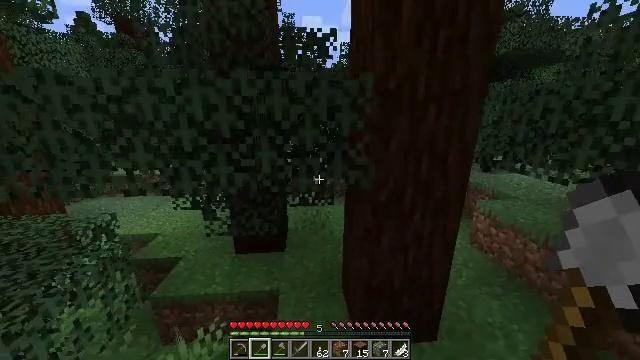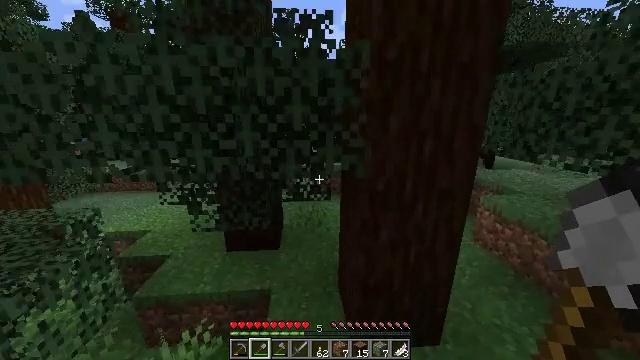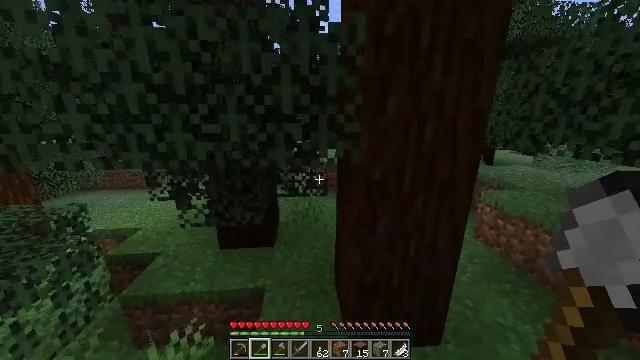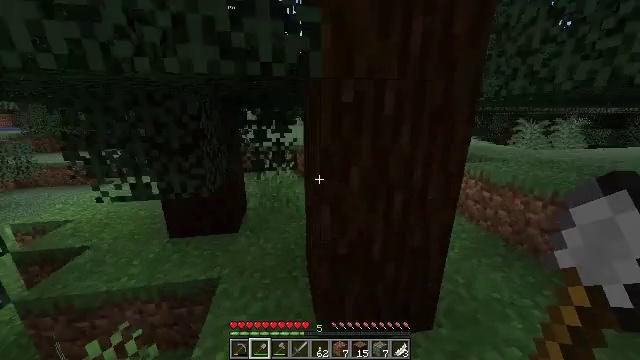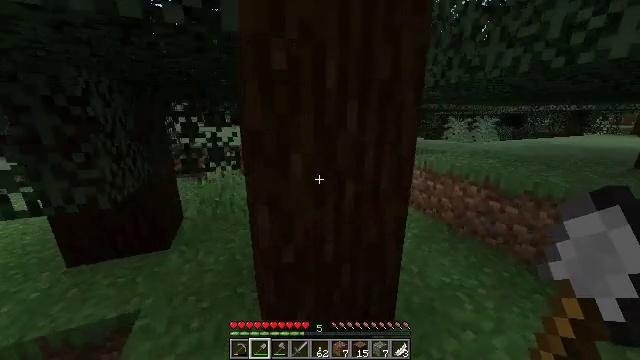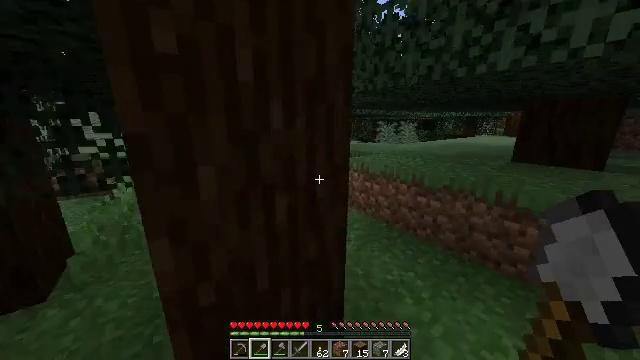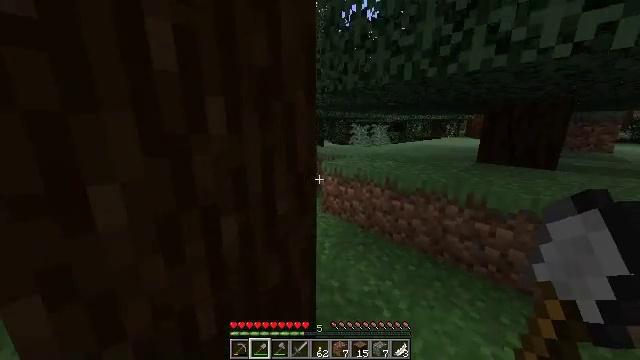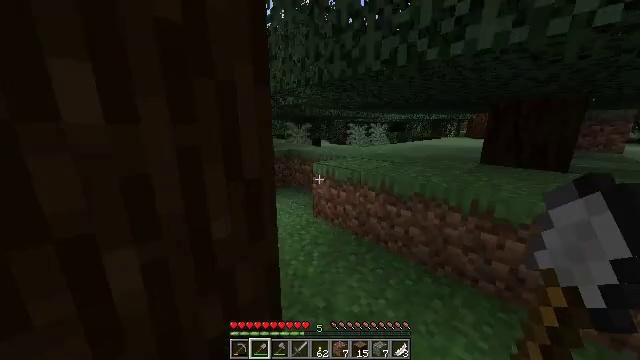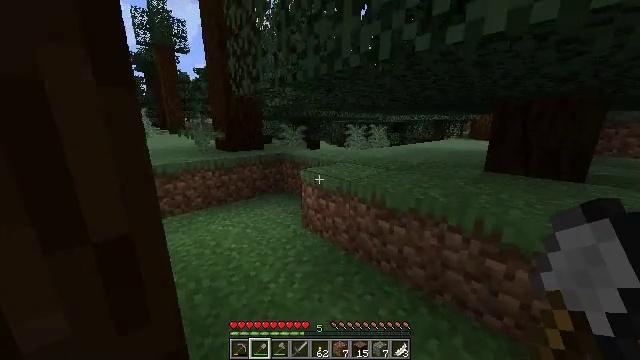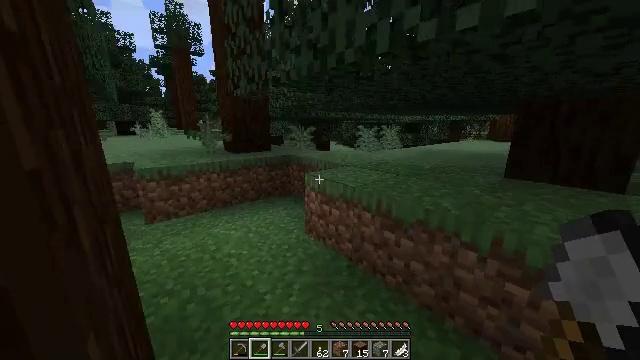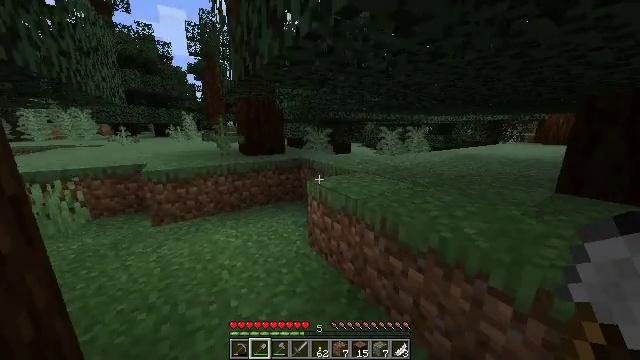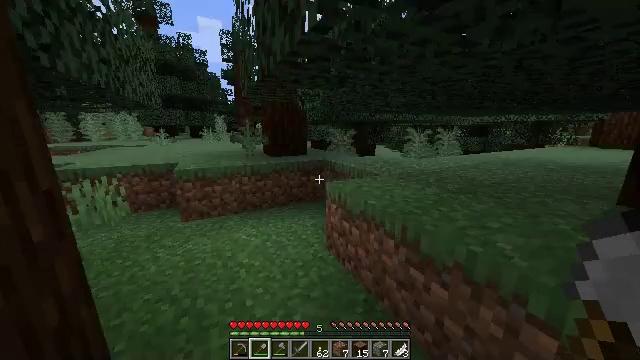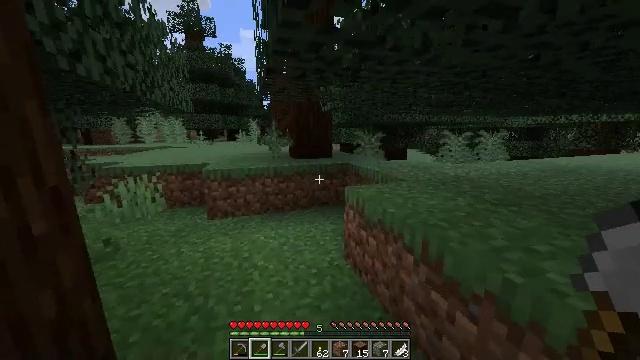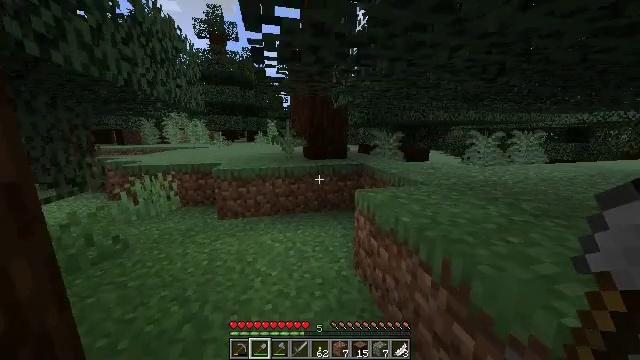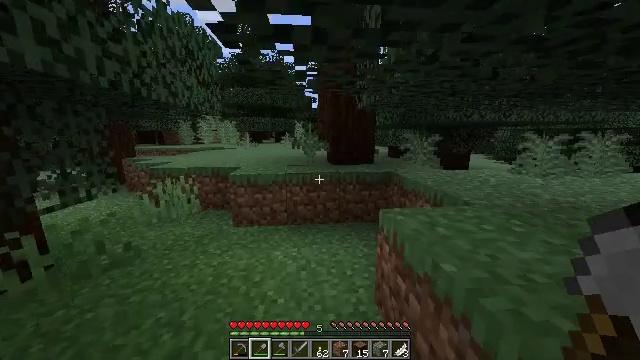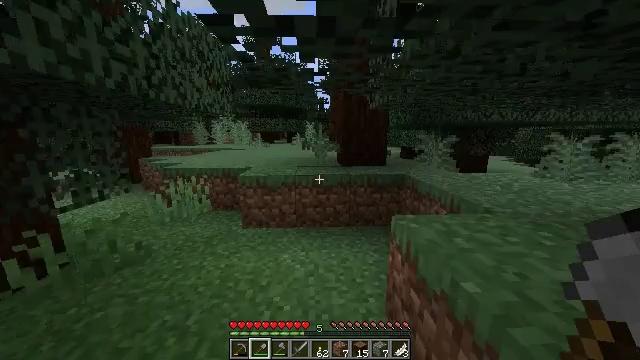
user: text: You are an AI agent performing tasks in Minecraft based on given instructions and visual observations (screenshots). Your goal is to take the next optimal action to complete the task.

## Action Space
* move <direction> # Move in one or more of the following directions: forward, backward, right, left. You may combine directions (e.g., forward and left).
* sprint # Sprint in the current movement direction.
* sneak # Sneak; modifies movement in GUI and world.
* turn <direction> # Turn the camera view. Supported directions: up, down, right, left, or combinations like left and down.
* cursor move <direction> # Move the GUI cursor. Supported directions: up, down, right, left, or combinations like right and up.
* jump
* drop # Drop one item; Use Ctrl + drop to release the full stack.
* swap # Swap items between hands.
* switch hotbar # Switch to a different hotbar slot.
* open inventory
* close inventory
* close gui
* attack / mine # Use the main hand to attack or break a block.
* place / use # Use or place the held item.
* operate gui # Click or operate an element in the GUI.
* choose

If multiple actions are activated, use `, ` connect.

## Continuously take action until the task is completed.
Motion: motion action
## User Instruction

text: Gather spruce leaves to collect foliage.
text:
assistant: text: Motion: move forward and move right, sprint
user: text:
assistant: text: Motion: move forward and move right, sprint
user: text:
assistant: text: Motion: move forward and move right, sprint, turn right
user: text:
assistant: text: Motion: move forward and move right, sprint, turn right
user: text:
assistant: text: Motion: move forward and move right, sprint, turn right and up
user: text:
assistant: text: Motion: move forward and move right, sprint, turn right
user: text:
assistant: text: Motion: move forward and move right, sprint
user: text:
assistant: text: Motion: move forward and move right, sprint
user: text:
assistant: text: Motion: move forward and move right, sprint, turn left
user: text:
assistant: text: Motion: move forward and move right, sprint, turn left
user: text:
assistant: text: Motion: move forward and move right, sprint, turn left
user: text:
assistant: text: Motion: move forward, sprint, turn left
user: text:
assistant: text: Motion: move forward, sprint, turn left
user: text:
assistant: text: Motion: move forward, sprint, turn left
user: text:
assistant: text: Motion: move forward, sprint, turn left
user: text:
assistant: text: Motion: move forward, sprint
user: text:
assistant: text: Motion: move forward and move left, sprint
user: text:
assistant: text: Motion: move forward and move left, sprint
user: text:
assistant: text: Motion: move forward and move left, sprint
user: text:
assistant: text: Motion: move forward and move left, sprint
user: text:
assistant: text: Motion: move forward and move left, sprint
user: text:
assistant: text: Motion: move forward and move left, sprint
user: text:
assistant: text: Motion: move forward, sprint
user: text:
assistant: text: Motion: move forward, sprint
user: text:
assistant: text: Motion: move forward, sprint, jump
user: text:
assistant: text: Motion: move forward, sprint, turn right, jump
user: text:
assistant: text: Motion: move forward, sprint, jump
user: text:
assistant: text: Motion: move forward, sprint, jump
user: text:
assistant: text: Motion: move forward, sprint, jump
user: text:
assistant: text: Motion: move forward, sprint, jump